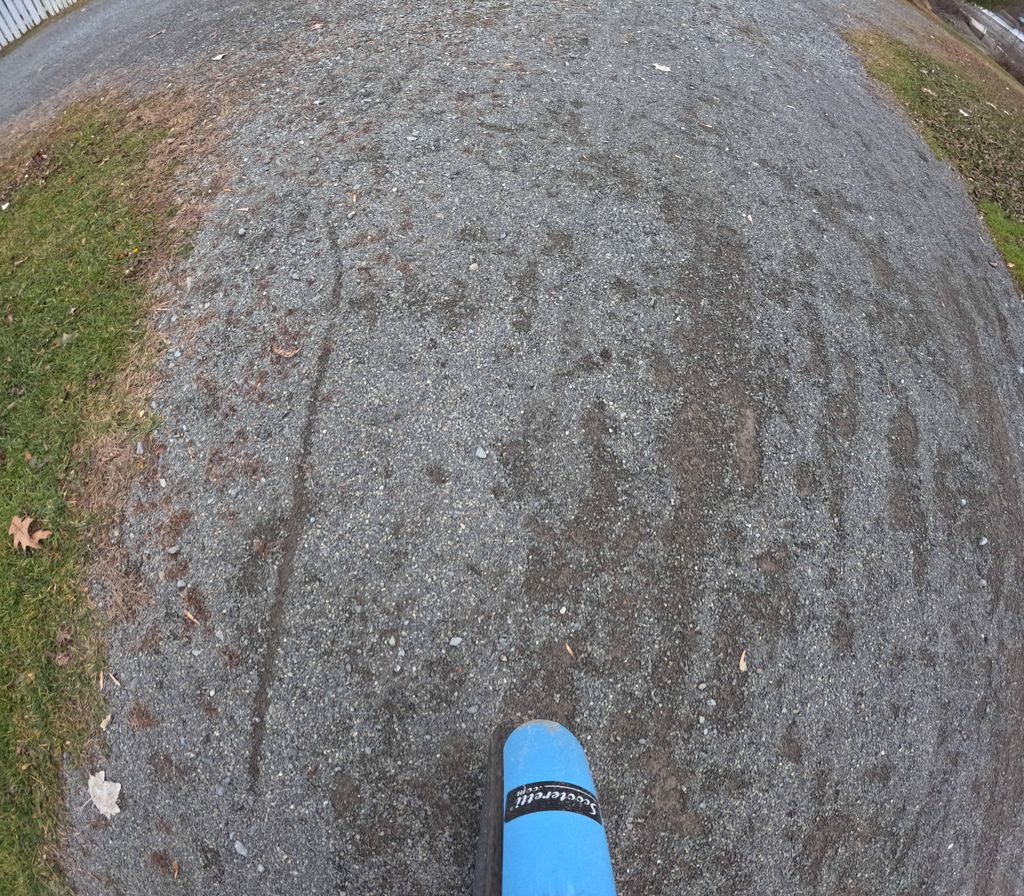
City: ottawa-gatineau